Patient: sex M, age 34
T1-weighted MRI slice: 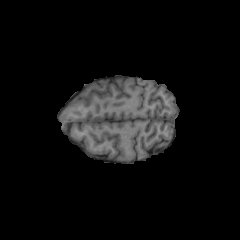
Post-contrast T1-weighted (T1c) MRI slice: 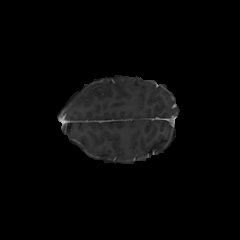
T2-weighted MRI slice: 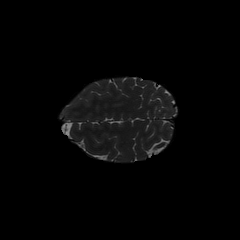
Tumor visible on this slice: no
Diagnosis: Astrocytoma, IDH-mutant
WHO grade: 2